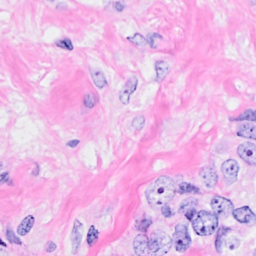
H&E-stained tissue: Breast